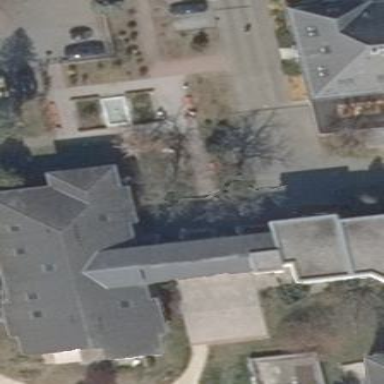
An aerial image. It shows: Building.